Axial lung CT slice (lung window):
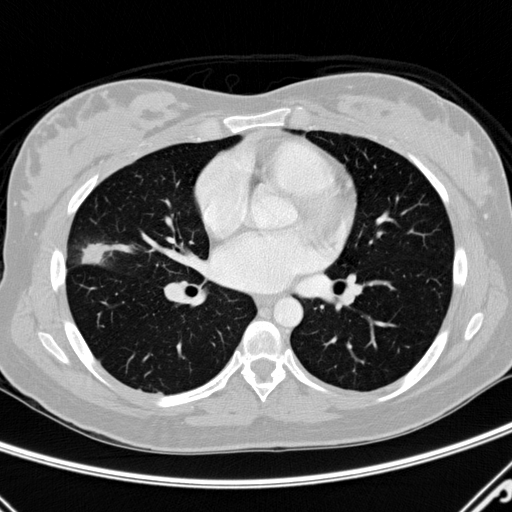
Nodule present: yes
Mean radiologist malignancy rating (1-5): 4